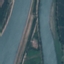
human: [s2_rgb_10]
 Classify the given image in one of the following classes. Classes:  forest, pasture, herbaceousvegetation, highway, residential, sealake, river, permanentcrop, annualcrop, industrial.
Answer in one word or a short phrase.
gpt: River